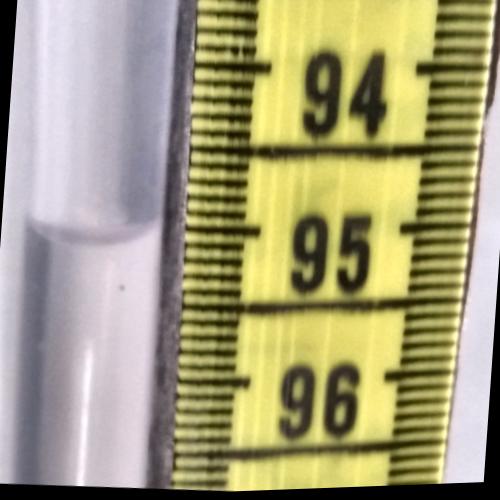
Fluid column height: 95.1 cm